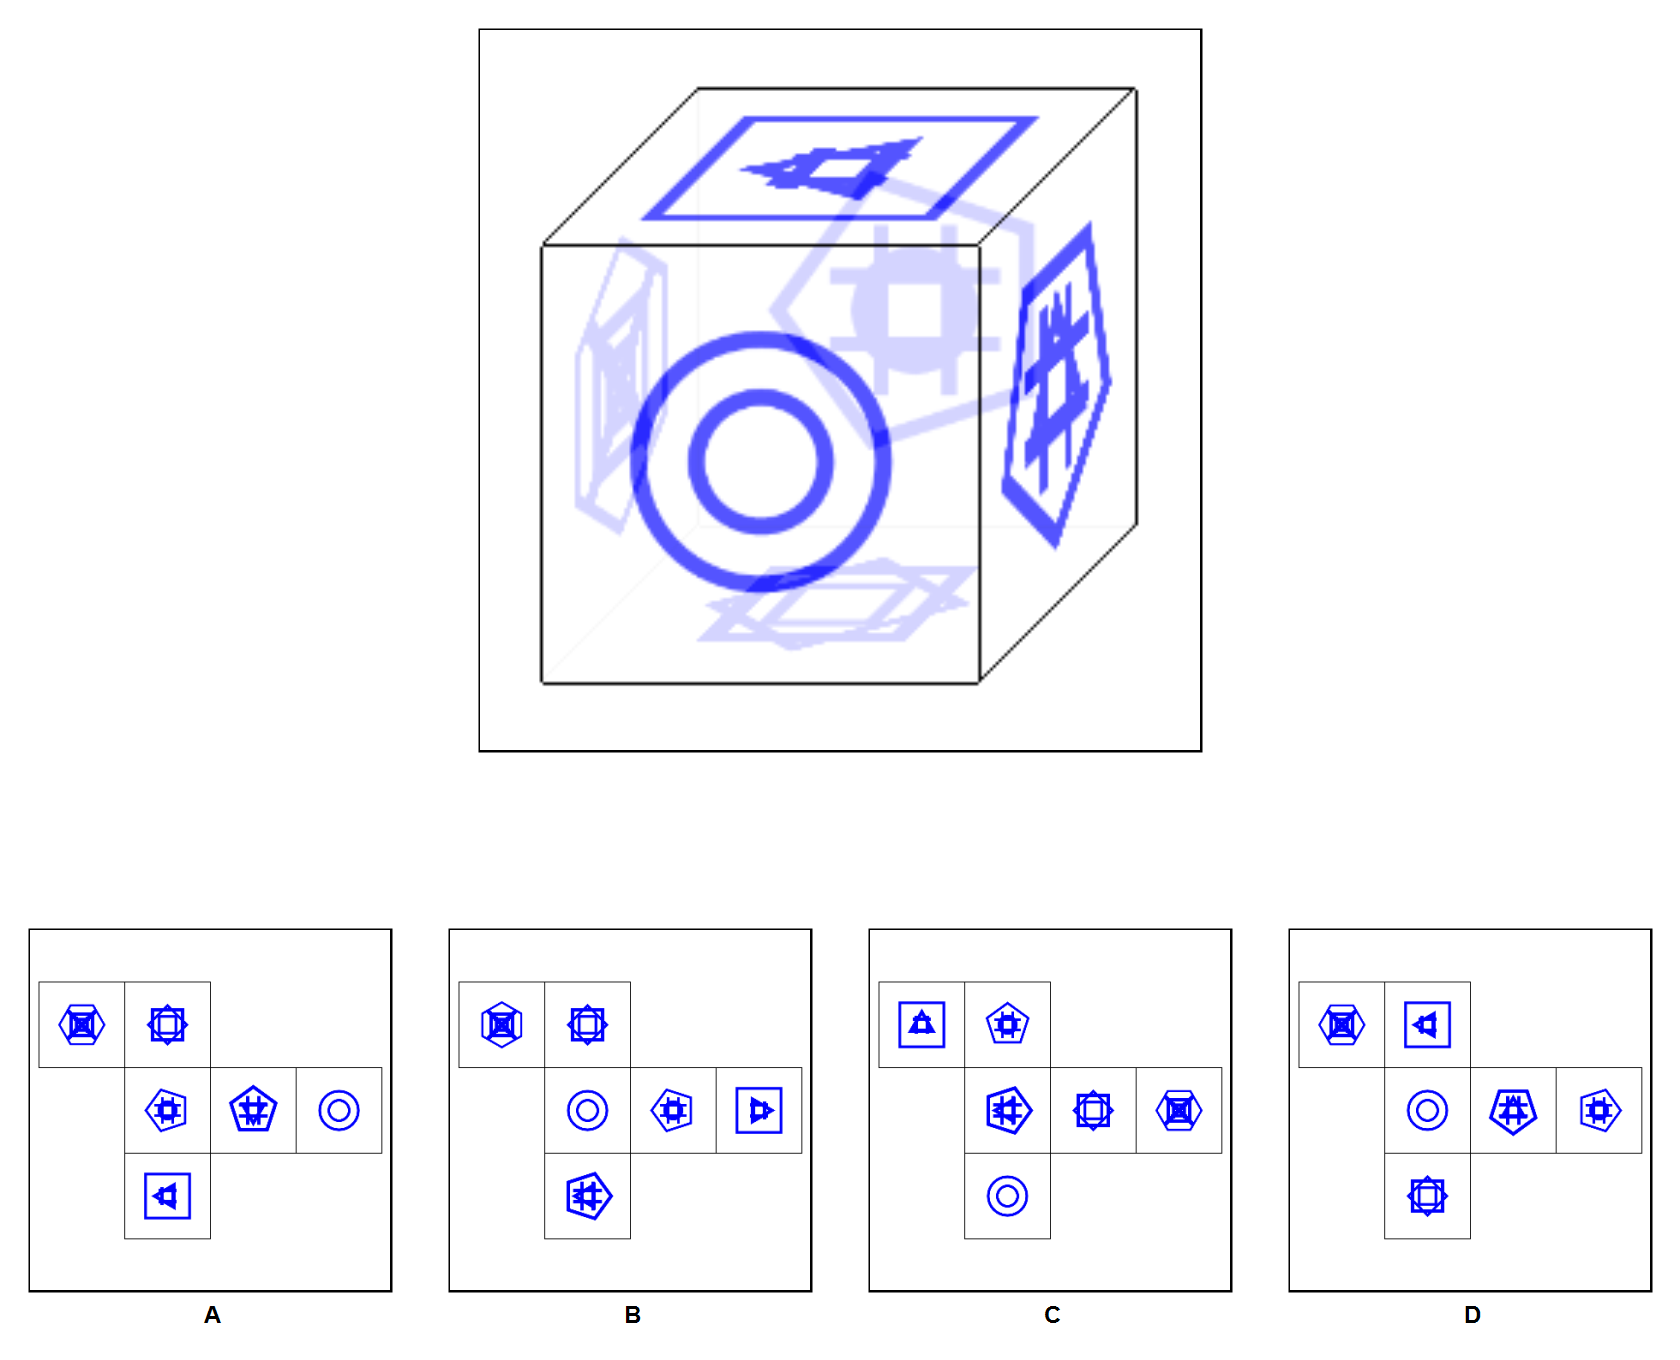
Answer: B